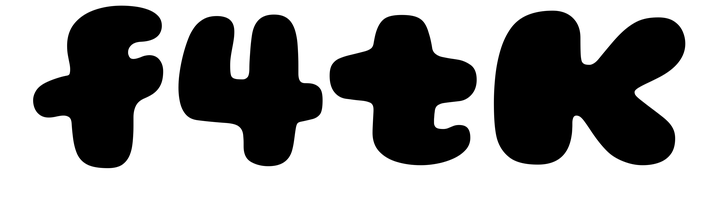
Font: Gluten_Black